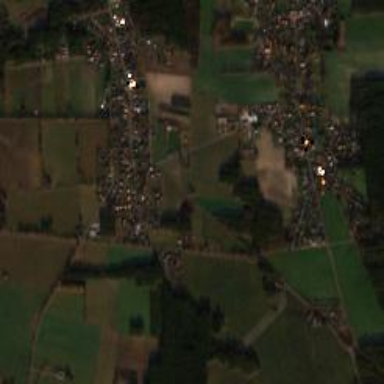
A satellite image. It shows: Village area.